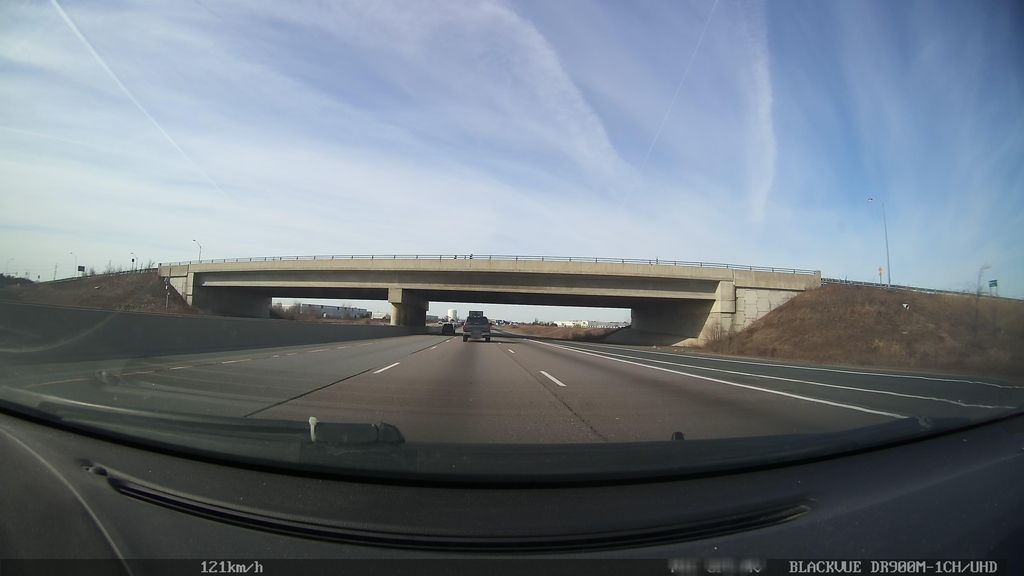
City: kitchener-waterloo